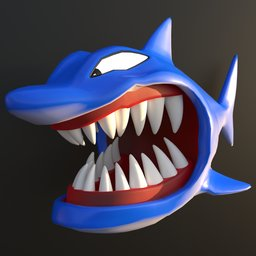
Label: animals